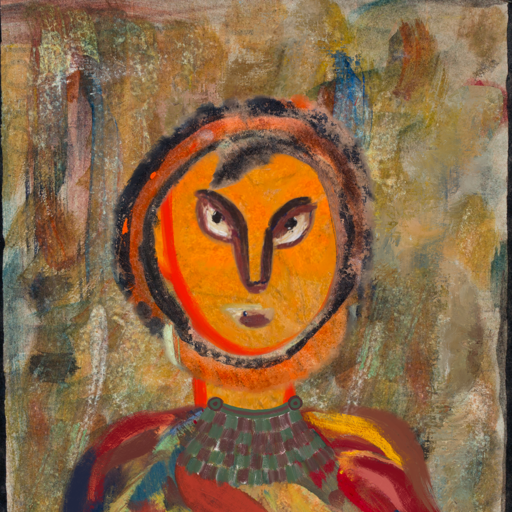
Background: Pipe, Head And Neck Front: Sisters, Face Front: After_Raid, Bust: Mother_And_Son_Son, Hair Front: Childish, Head Accessory: Blank, Second Necklace: After_Raid, Necklace: Blank, Baby: Blank